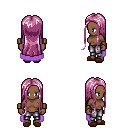
a pixel art fantasy rpg character, female body template, human, dark skin, lavender cape, metal pants, pink extra-long hairstyle, leather bracers, brown slippers, four views (front, back, left, right), 2x2 character sprite sheet, small pixel art, hard edges, no anti-aliasing